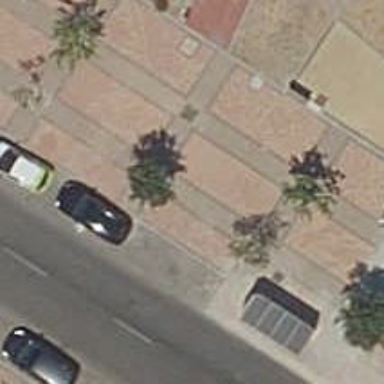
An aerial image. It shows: Cobblestone footway.